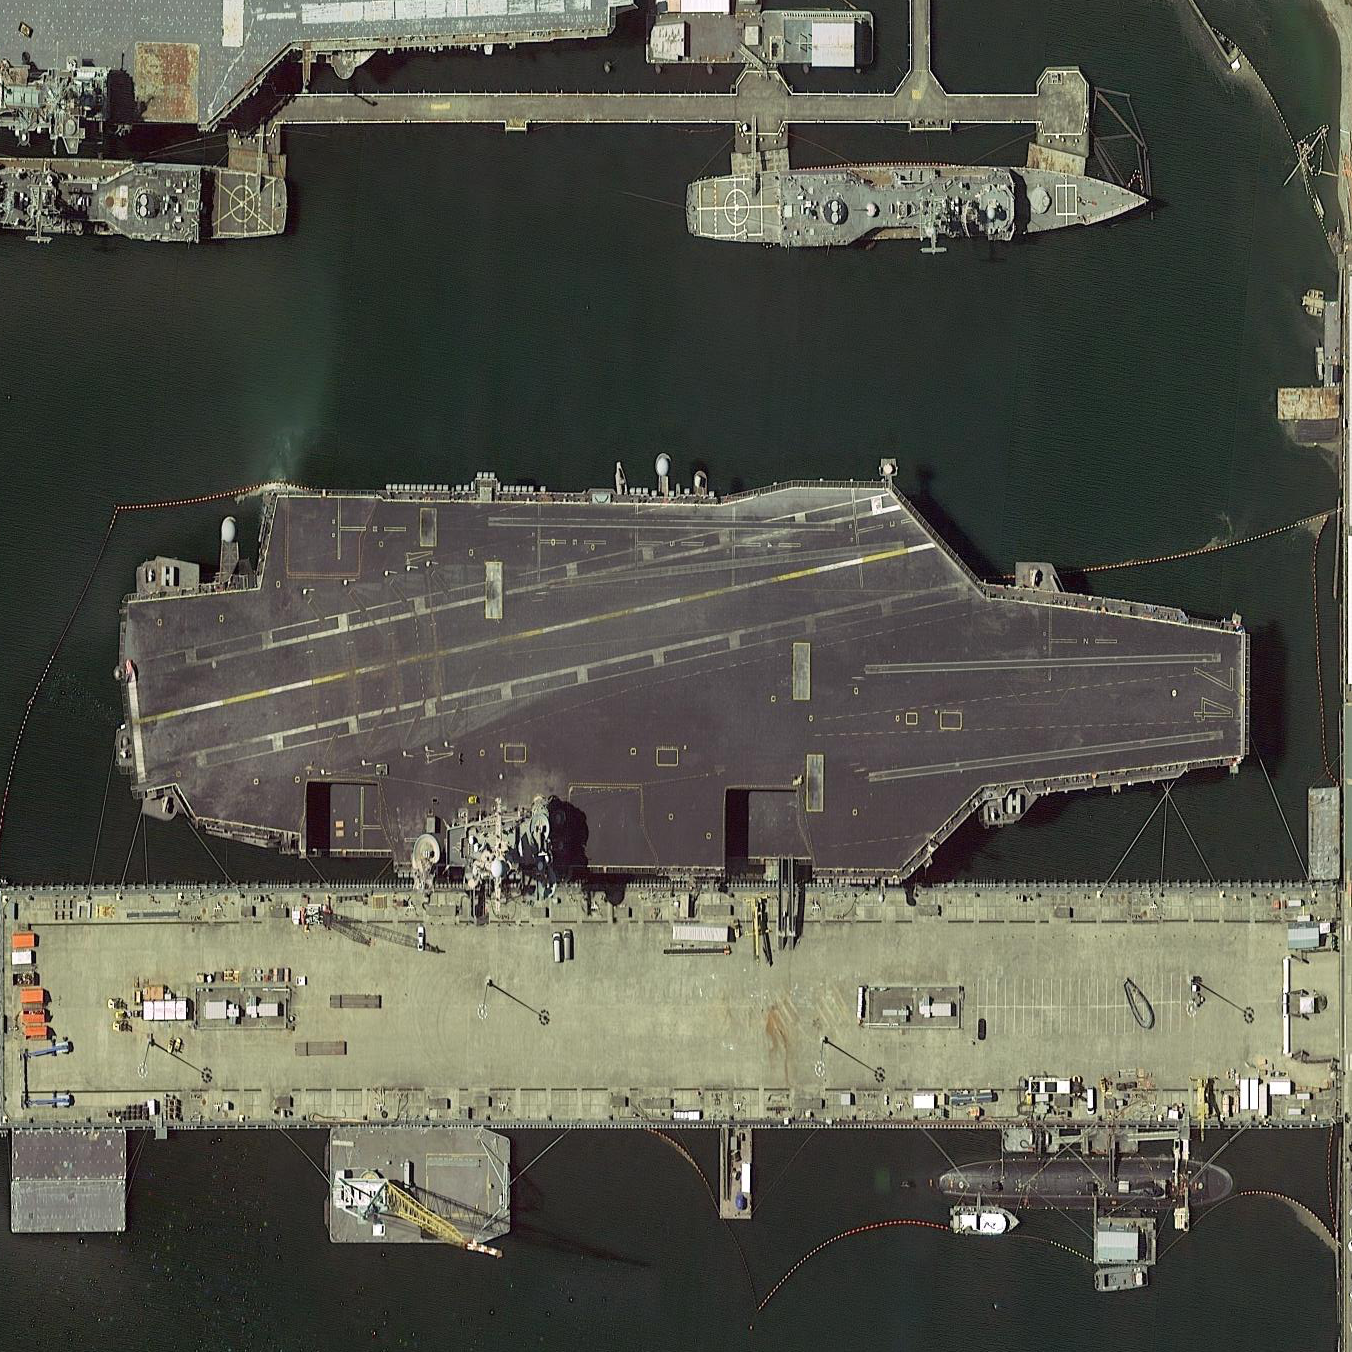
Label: Nimitz-class_aircraft_carrier